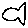
Label: fish